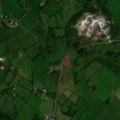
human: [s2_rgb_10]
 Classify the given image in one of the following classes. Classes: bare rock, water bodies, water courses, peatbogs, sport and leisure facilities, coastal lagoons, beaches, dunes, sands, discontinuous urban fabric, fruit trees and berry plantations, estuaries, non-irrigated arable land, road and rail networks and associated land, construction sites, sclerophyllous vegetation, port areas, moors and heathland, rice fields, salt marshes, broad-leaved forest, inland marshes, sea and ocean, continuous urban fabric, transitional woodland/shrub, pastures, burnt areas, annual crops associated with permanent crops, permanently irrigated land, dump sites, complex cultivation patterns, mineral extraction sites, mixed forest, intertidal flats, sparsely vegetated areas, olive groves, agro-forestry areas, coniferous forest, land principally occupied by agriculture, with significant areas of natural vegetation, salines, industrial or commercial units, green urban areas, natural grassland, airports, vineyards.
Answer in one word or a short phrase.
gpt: pastures